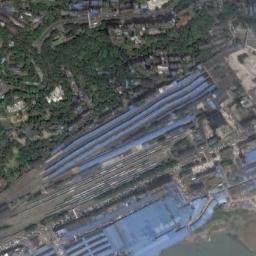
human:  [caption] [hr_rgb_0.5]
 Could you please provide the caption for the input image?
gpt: There is a railway station under construction in a good environment .

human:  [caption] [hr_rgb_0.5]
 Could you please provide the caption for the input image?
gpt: There are many buildings of different shapes beside the railway station .

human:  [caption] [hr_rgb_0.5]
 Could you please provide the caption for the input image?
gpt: The railway station has lots of railways and makeshift houses and a forest is next to the railway station .

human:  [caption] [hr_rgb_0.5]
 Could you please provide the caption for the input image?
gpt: The railway station is next to some buildings and trees .

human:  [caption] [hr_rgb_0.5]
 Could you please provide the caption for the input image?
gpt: There are many green trees beside the blue railway station .